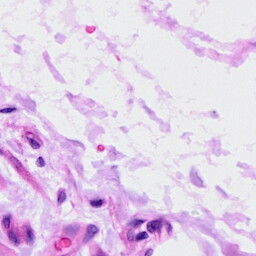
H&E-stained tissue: Ovarian